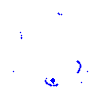
Particle: kaon